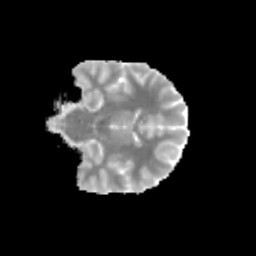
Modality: MD
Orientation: coronal
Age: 11
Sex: female
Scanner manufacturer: siemens
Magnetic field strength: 3 T
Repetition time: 3.8 s
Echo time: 0.07 s